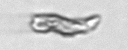
Label: detritus_transparent